Field crop: maize
Growth stage: 1
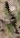
Species: atriplex